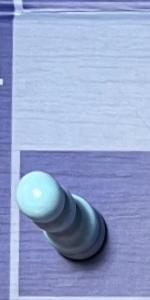
Label: Pawn_White